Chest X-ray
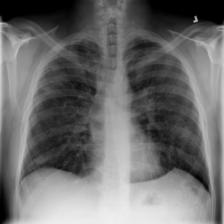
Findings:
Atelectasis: negative
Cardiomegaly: negative
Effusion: negative
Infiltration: negative
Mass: negative
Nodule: negative
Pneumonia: negative
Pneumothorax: negative
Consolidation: negative
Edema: negative
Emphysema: negative
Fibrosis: negative
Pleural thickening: negative
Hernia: negative